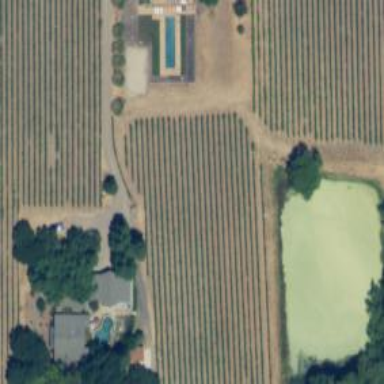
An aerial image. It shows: Vineyard where grapes are grown.